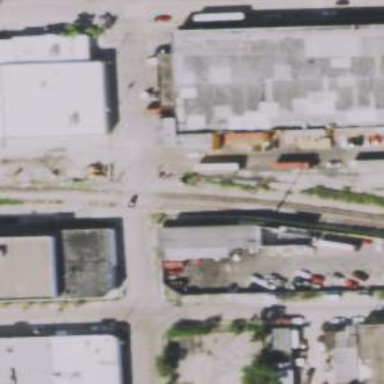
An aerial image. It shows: Railway level crossing.